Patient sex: F
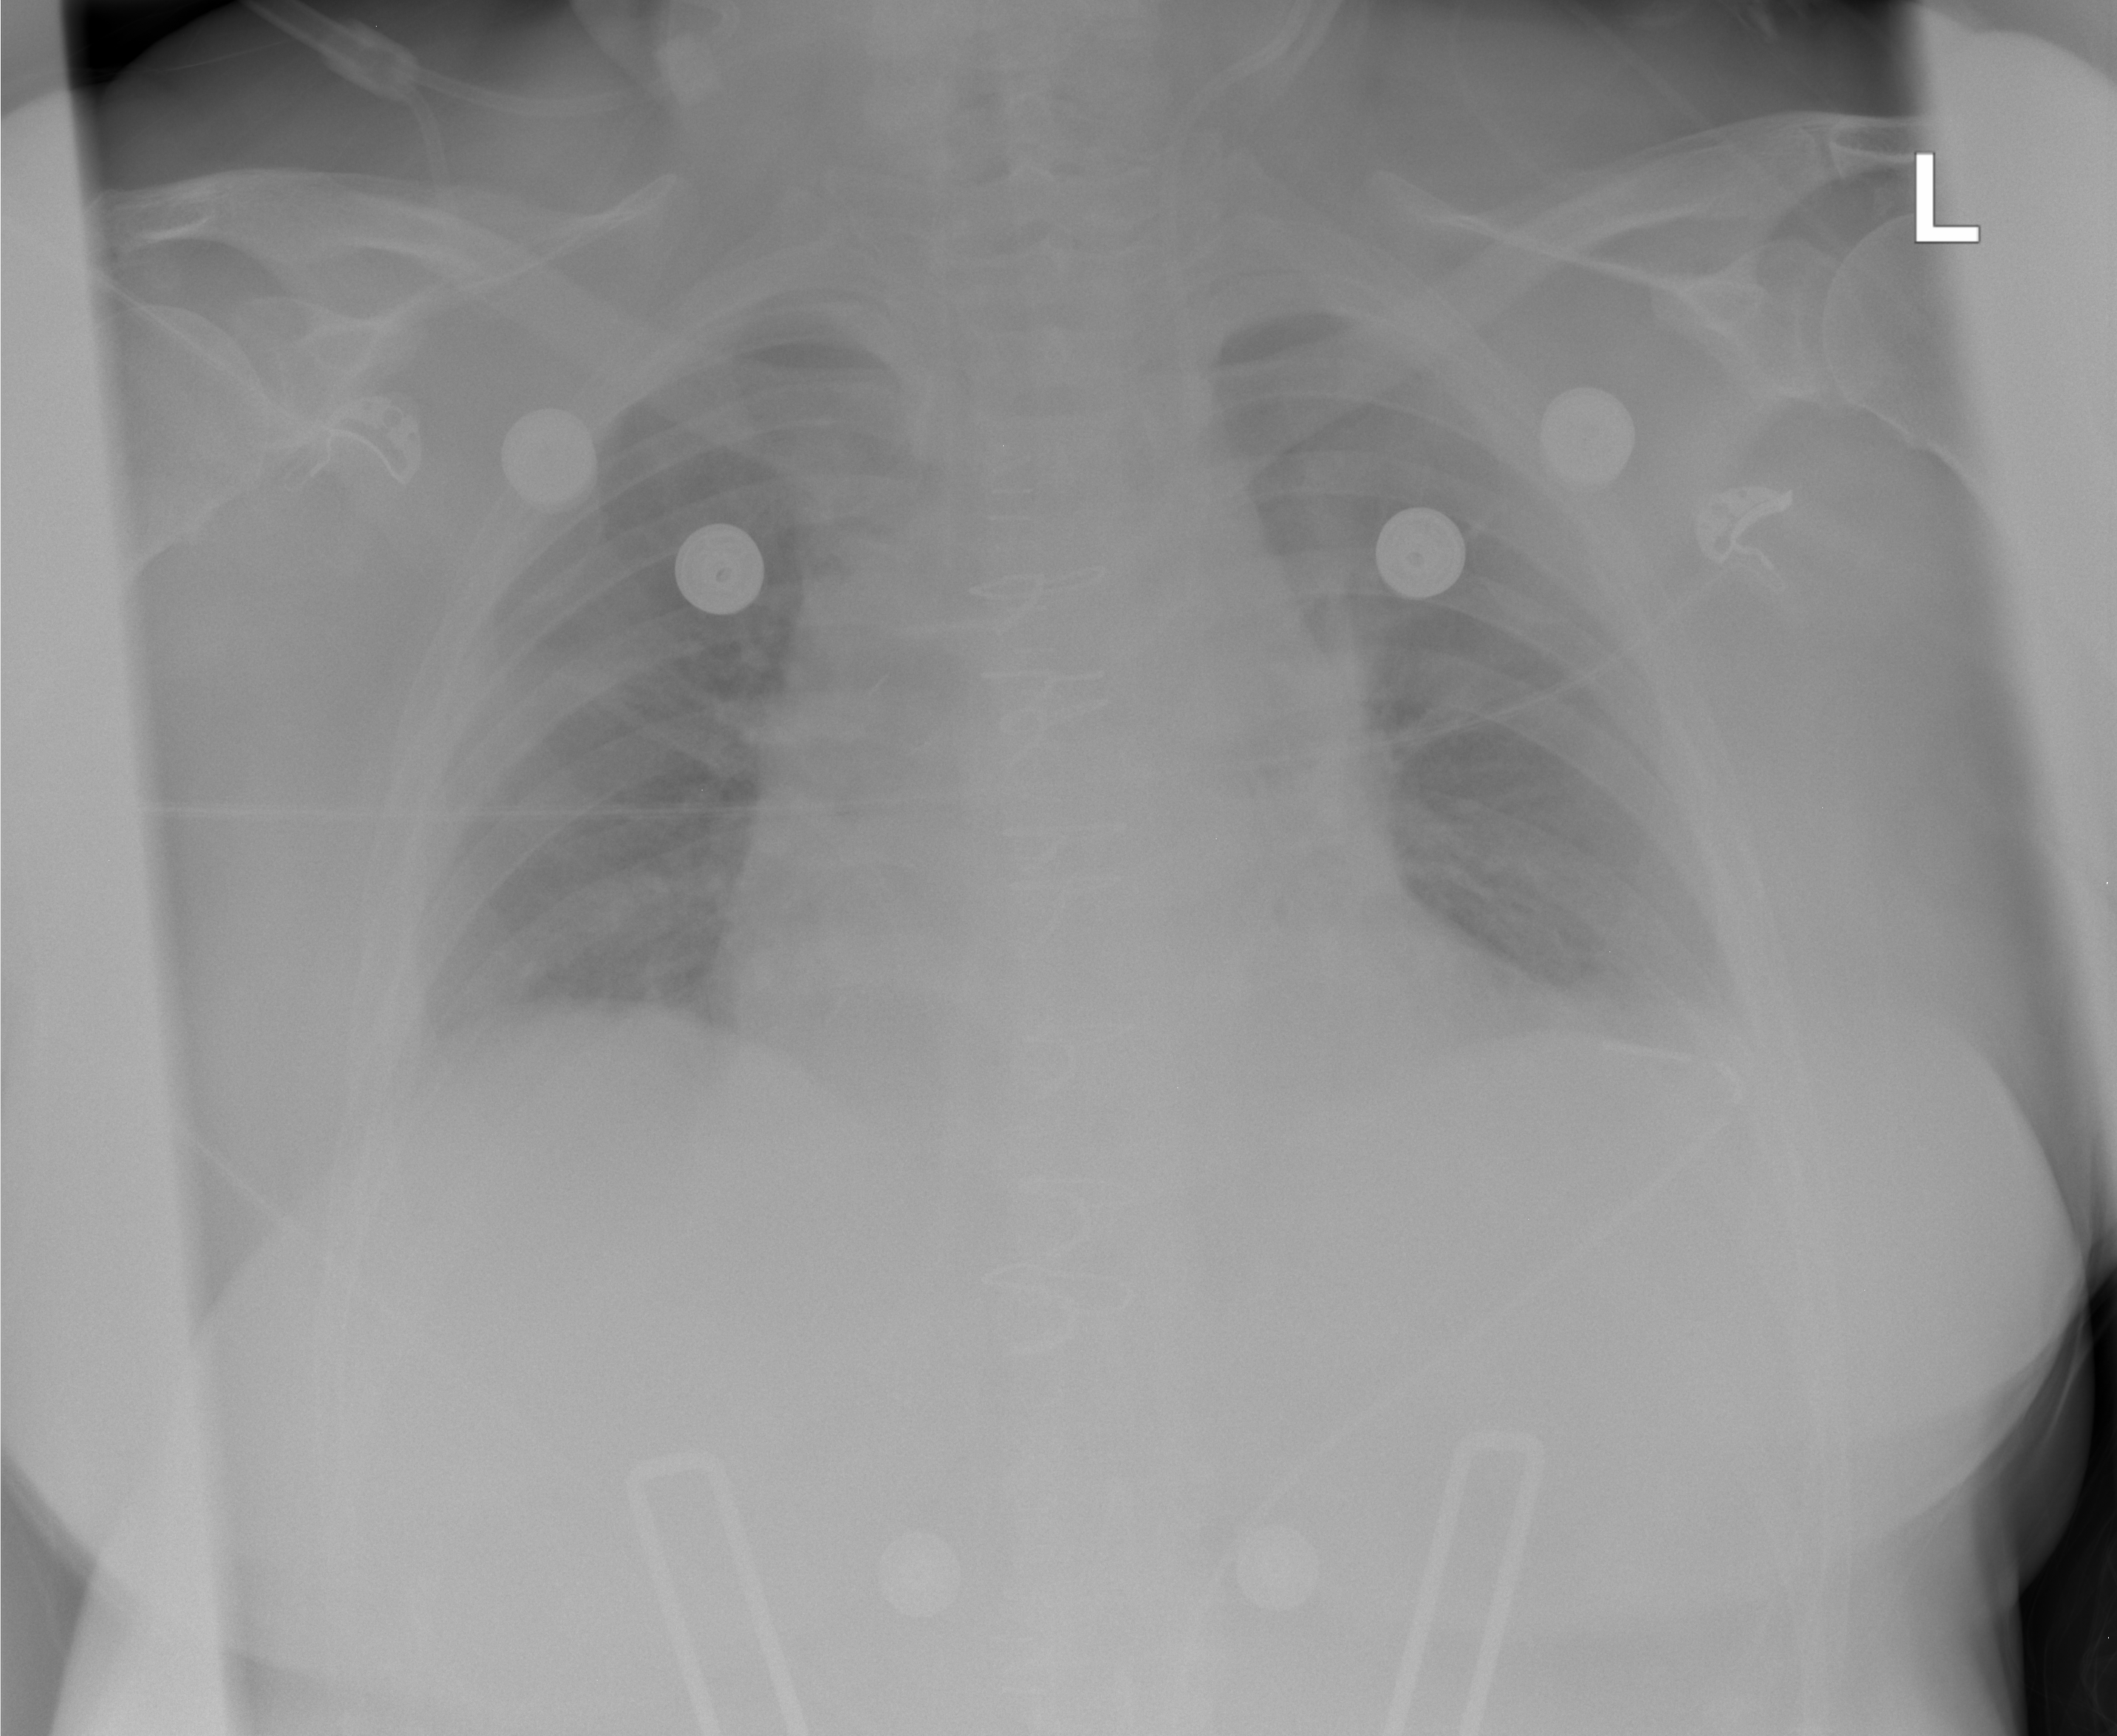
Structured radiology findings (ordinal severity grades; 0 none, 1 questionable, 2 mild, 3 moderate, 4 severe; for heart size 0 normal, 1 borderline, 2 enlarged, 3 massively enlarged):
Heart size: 1
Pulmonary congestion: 2
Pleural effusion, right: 2
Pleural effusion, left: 2
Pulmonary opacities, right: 1
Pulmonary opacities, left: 1
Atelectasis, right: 1
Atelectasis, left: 1